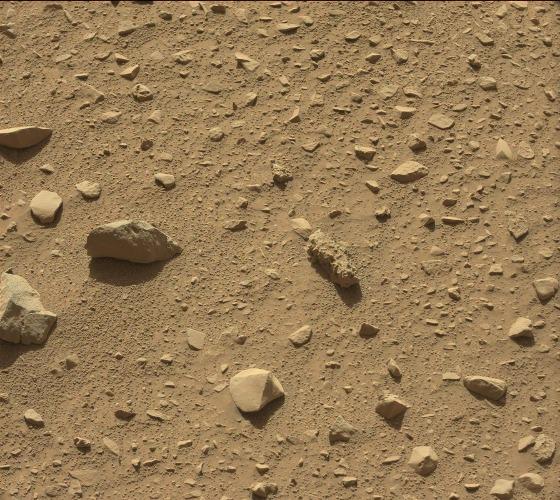
Terrain classes present: Bedrock, Gravel / Sand / Soil, Rock, Shadow